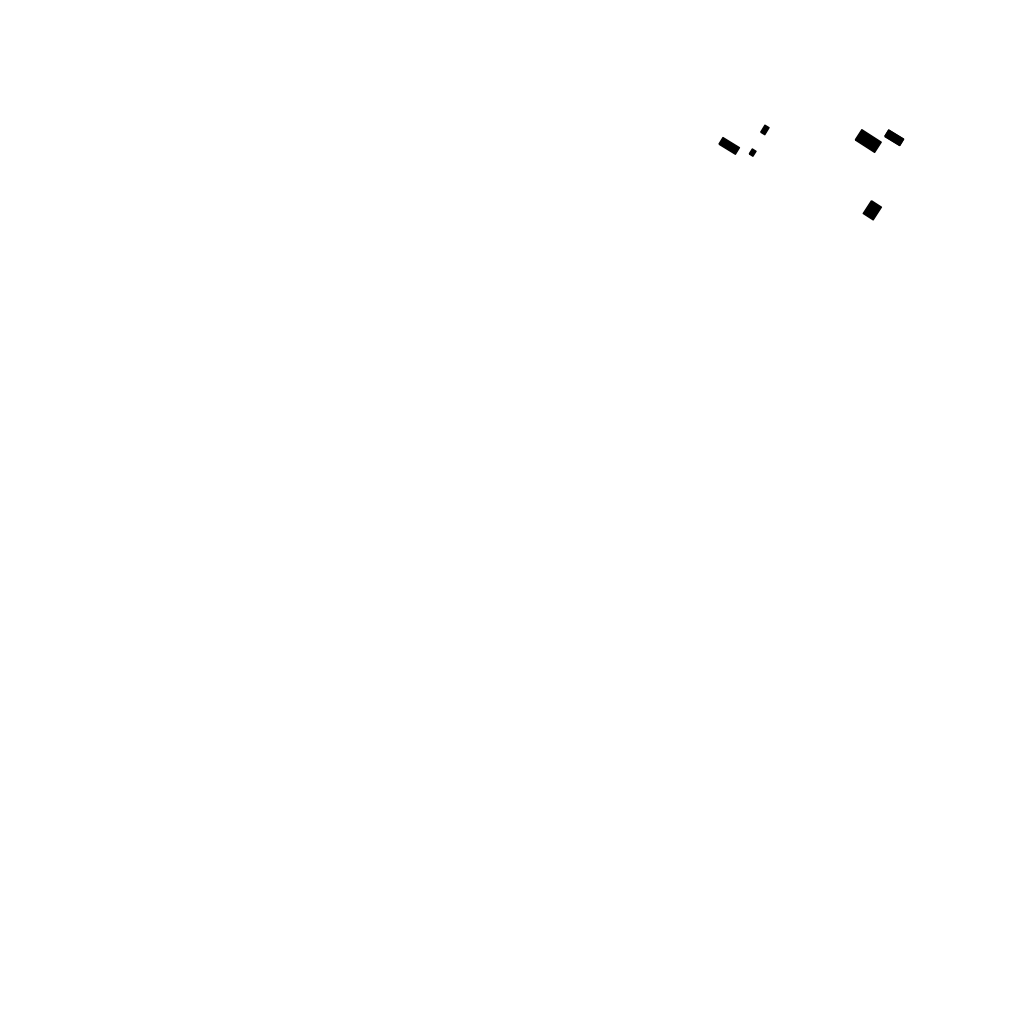
Tags: overhead vector_map, agriculture, industrial, recreation, individual_rise, density_1, Building, Facility, 1.0 km²